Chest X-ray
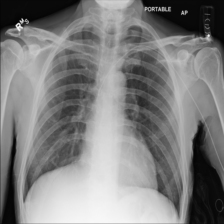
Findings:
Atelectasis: negative
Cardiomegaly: negative
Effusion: negative
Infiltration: negative
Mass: negative
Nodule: negative
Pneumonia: negative
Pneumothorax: negative
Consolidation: negative
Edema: negative
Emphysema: negative
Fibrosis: negative
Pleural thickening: negative
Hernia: negative